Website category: sports
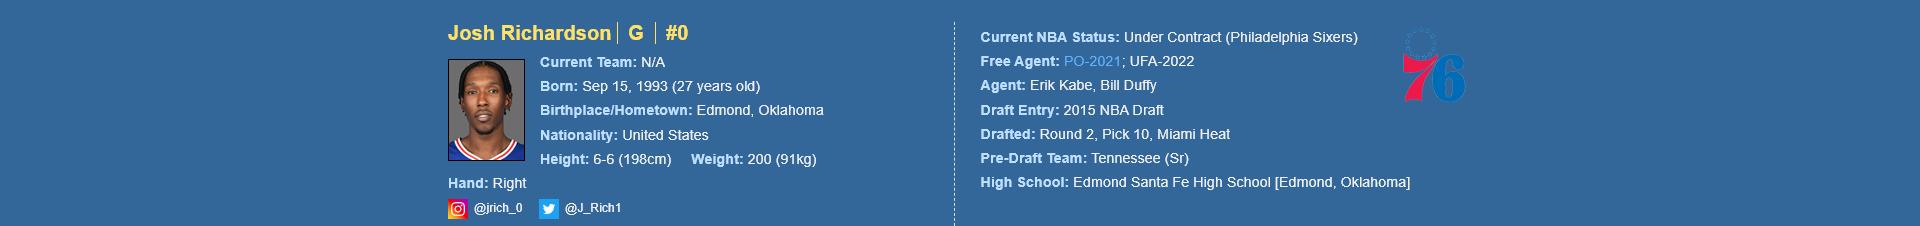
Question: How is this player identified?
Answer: Josh Richardson

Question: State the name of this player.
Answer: Josh Richardson

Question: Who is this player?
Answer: Josh Richardson

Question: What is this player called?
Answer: Josh Richardson

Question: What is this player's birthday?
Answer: Sep 15, 1993

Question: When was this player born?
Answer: Sep 15, 1993

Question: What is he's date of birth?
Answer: Sep 15, 1993

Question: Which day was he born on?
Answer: Sep 15, 1993

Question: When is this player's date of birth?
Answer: Sep 15, 1993

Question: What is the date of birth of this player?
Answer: Sep 15, 1993

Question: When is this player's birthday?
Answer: Sep 15, 1993

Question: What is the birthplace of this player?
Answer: Edmond, Oklahoma

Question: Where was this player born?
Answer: Edmond, Oklahoma

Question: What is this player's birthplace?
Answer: Edmond, Oklahoma

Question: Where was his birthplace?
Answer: Edmond, Oklahoma

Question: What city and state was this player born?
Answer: Edmond, Oklahoma

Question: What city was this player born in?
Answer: Edmond, Oklahoma

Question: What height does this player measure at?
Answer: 6-6 (198cm)

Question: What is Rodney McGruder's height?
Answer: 6-6 (198cm)

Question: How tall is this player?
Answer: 6-6 (198cm)

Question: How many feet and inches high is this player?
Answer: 6-6 (198cm)

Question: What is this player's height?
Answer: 6-6 (198cm)

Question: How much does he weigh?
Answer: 200 (91kg)

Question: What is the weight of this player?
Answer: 200 (91kg)

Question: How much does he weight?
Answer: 200 (91kg)

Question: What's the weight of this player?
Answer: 200 (91kg)

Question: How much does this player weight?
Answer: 200 (91kg)

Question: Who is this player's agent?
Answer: Erik Kabe

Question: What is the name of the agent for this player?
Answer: Erik Kabe

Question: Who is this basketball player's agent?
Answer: Erik Kabe

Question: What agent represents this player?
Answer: Erik Kabe

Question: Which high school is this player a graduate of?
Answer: Edmond Santa Fe High School

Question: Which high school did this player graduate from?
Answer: Edmond Santa Fe High School

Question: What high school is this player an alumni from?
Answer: Edmond Santa Fe High School

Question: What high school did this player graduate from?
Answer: Edmond Santa Fe High School

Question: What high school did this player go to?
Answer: Edmond Santa Fe High School

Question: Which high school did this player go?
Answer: Edmond Santa Fe High School